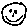
Label: smiley face